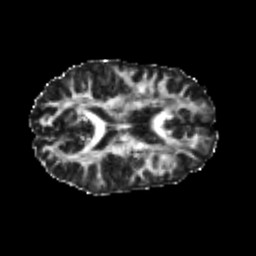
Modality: FA
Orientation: axial
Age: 22
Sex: female
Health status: healthy
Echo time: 0.074 s